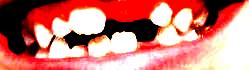
Condition: hypodontia